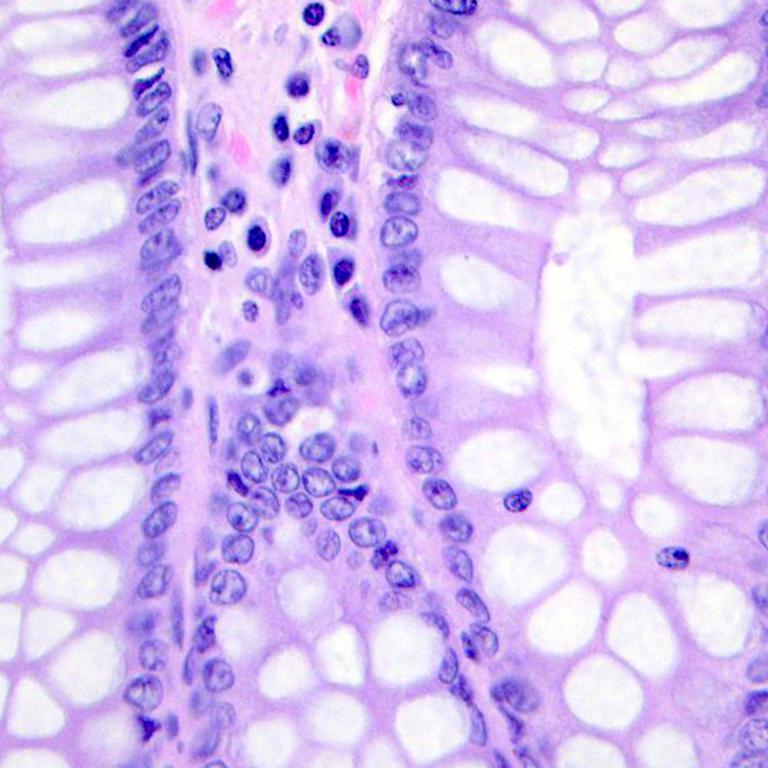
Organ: colon
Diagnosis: benign